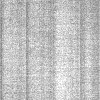
Atmospheric dust classification: dusty